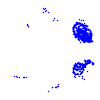
Particle: proton